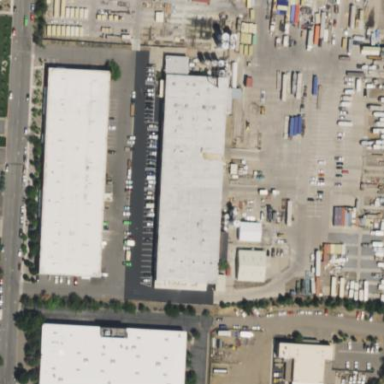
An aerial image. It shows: Industrial area.